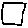
Label: square